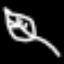
Label: leaf